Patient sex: M
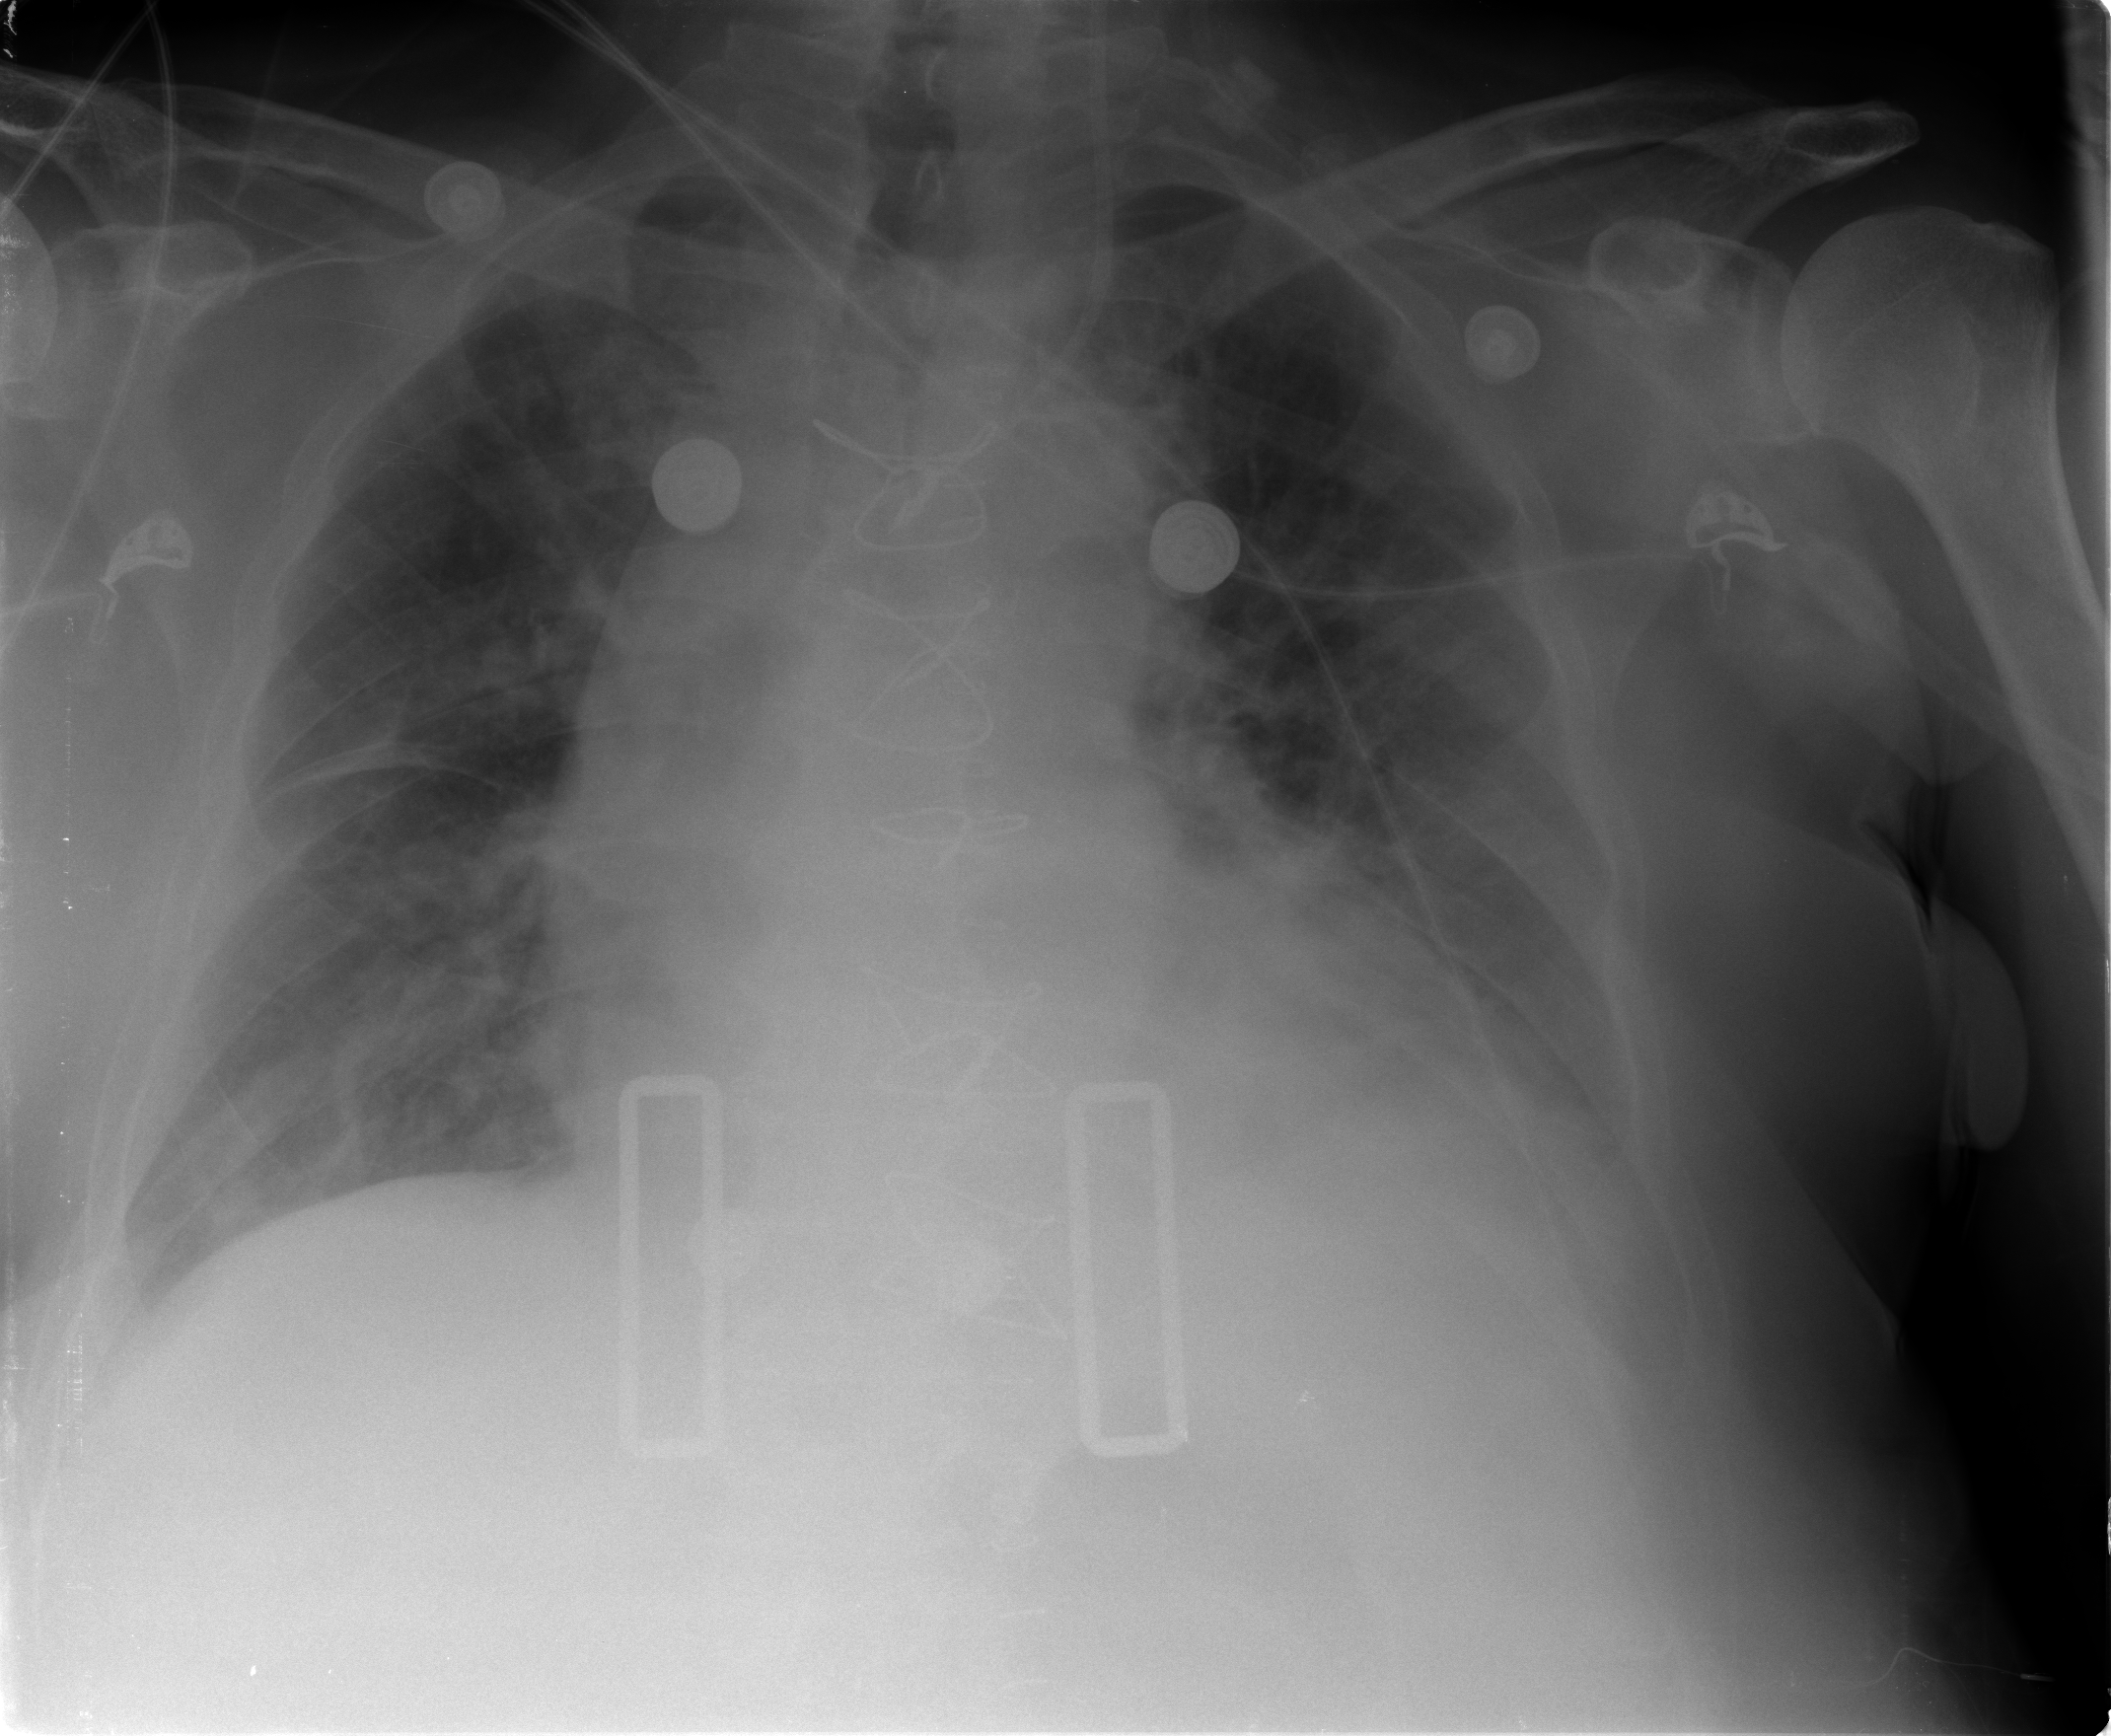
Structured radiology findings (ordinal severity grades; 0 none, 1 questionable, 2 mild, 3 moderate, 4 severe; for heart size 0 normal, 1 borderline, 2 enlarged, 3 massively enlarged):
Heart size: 2
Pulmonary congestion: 2
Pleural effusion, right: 1
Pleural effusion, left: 2
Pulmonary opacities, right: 1
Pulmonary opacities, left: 0
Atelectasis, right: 2
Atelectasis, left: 2